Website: walmart
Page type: store-pickup
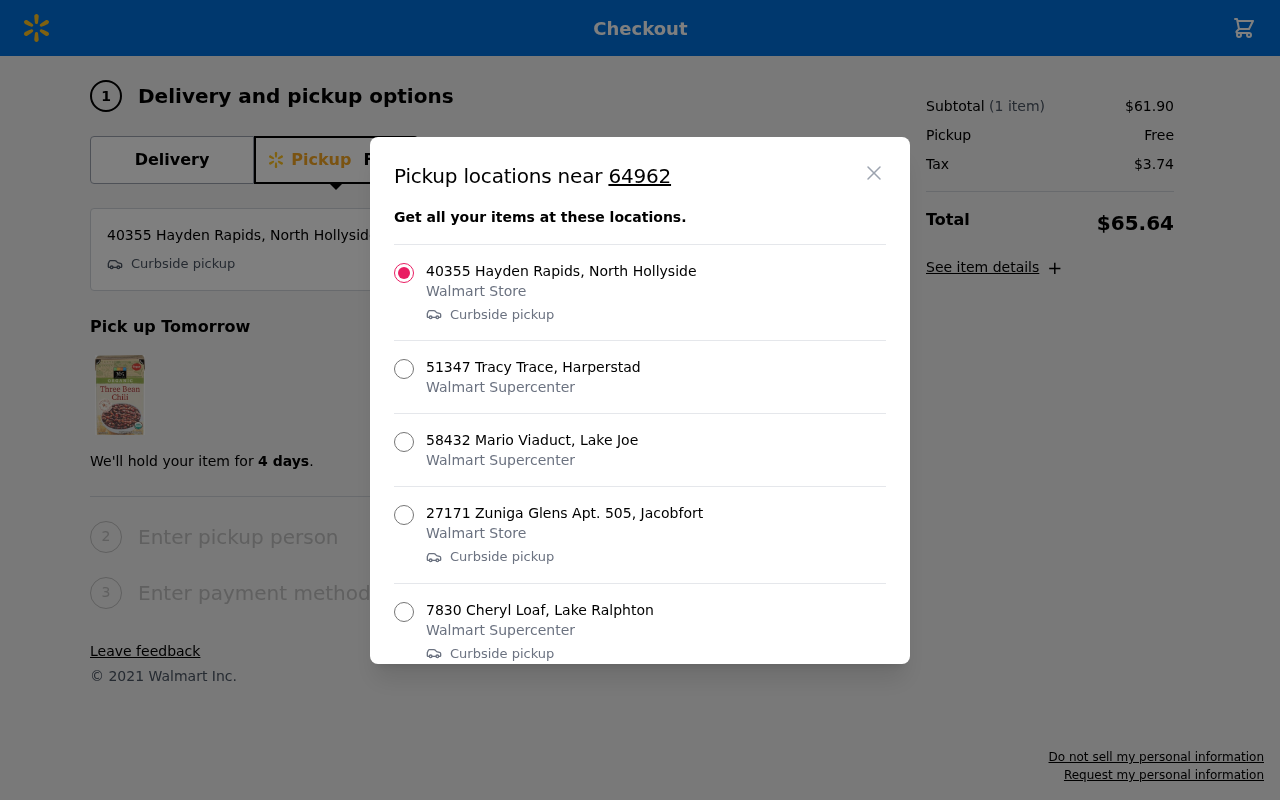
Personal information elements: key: PII_LOCATION1_CITY
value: North Hollyside
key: PII_LOCATION1_STREET
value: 40355 Hayden Rapids
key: PII_LOCATION2_CITY
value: Harperstad
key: PII_LOCATION2_STREET
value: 51347 Tracy Trace
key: PII_LOCATION3_CITY
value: Lake Joe
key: PII_LOCATION3_STREET
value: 58432 Mario Viaduct
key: PII_LOCATION4_CITY
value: Jacobfort
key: PII_LOCATION4_STREET
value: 27171 Zuniga Glens Apt. 505
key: PII_LOCATION5_CITY
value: Lake Ralphton
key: PII_LOCATION5_STREET
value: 7830 Cheryl Loaf
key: PII_POSTCODE
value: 64962
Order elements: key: ORDER_NUM_ITEMS
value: (1 item)
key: ORDER_SUBTOTAL
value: $61.90
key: ORDER_SHIPPING_COST
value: Free
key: ORDER_TAX
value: $3.74
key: ORDER_TOTAL
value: $65.64